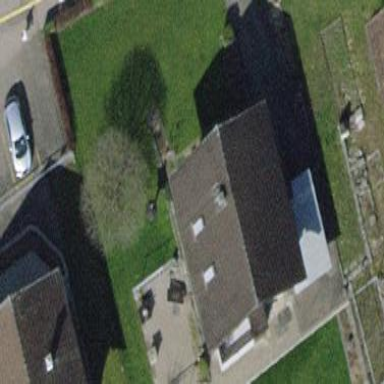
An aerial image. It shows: Building with gabled roof. The building is colored in shade of #ffeabf.